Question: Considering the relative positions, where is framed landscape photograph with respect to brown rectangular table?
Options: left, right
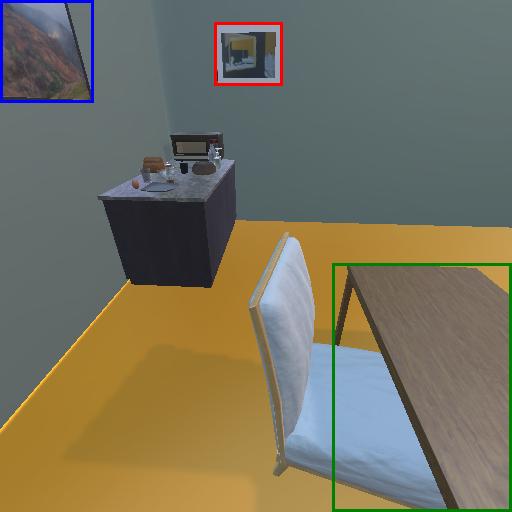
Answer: left